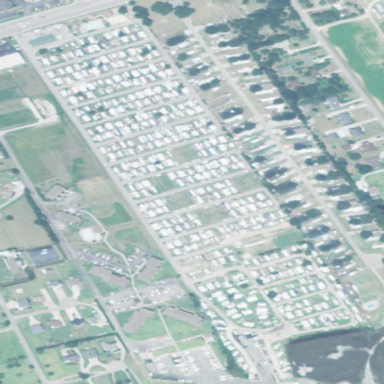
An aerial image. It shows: Caravan site for tourism.